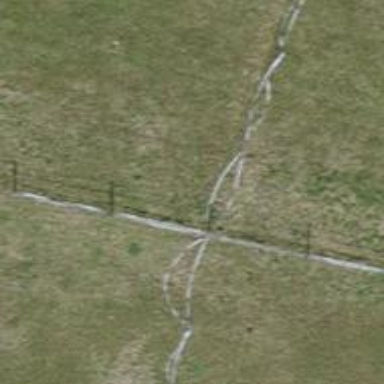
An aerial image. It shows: Fence.